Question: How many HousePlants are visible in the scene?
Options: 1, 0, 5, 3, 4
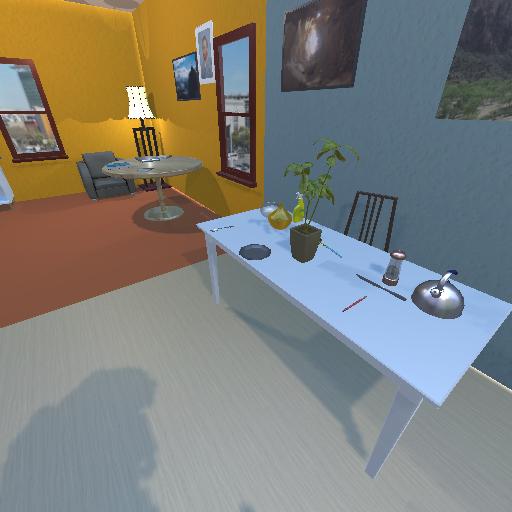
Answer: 1